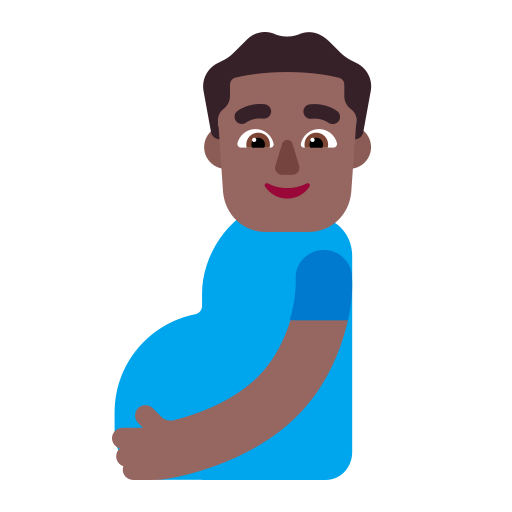
pregnant man flat  dark